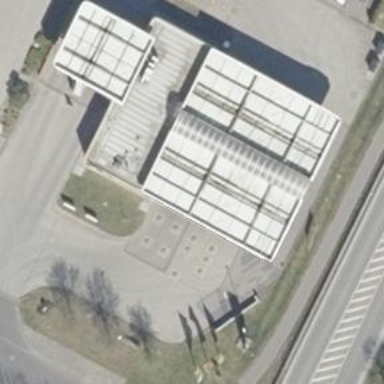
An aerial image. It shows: Fuel station.